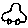
Label: car